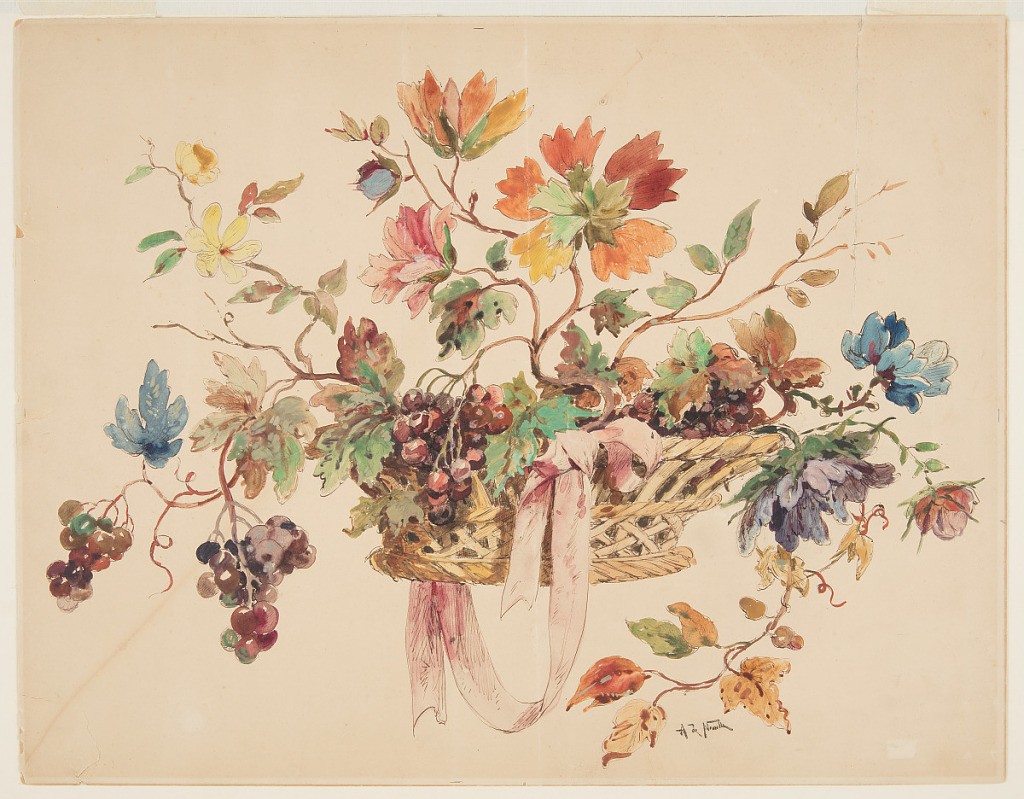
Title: Design for embroidery or tapestry
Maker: Alphonse de Neuville, French, 1835 - 1885
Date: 1875–80
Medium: Pen, ink, watercolor, and gouache on paper
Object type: Drawing
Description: Design for embroidery or tapestry by Alphonse Marie de Neuville (1836-1885). Basket with flower and grapevine. Without support or background. A ribbon festoon is suspended from the basket.